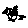
Label: bird